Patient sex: F
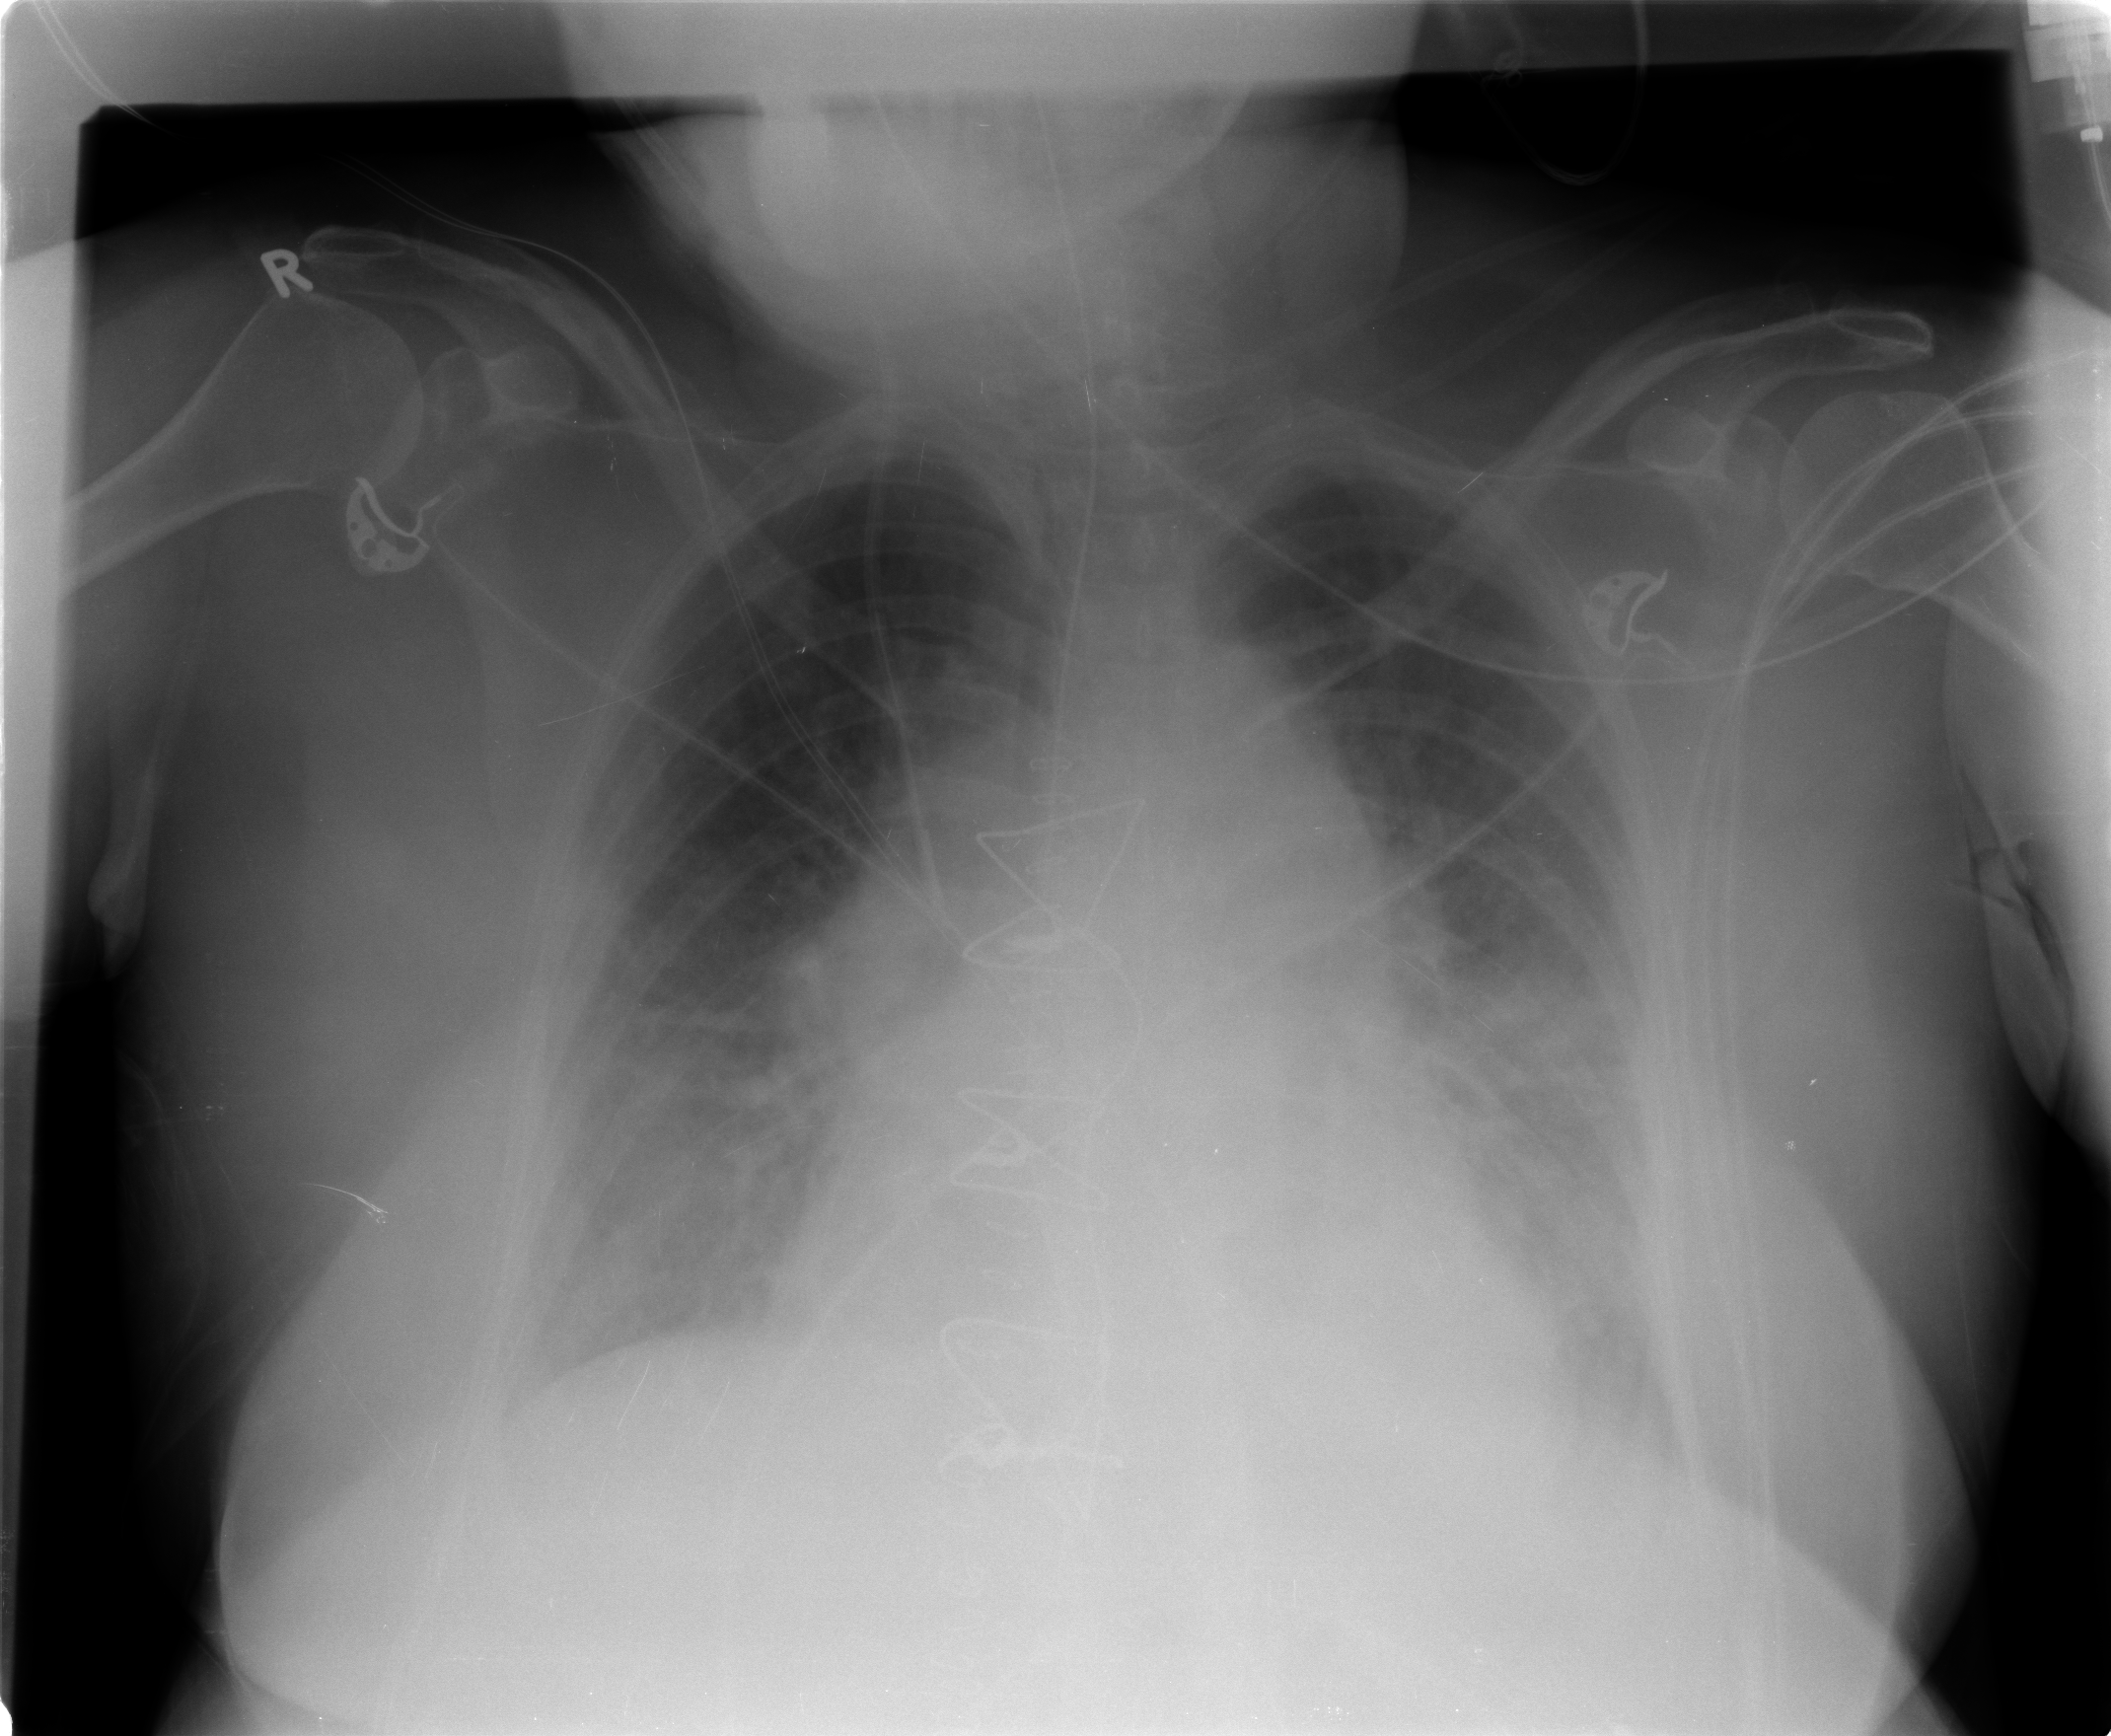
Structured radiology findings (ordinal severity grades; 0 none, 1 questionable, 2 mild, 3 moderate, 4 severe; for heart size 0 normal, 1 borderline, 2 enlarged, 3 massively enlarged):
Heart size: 1
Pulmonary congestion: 3
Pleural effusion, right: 2
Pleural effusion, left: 2
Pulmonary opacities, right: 2
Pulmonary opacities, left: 2
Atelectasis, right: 3
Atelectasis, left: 2